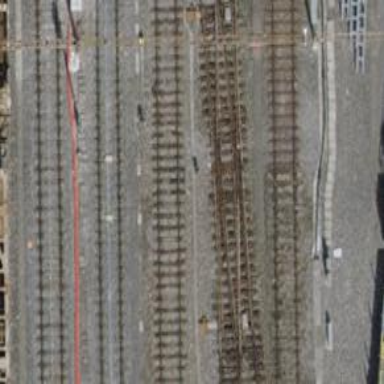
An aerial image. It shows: Railway siding with rails.